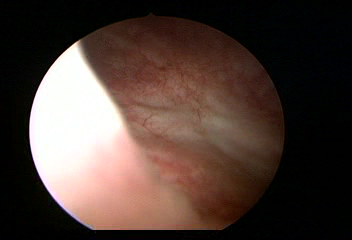
Modality: WLC
Class: Normal mucosa
Bladder cancer association: No